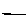
Label: line